Question: I'm making a wrapper for a forum API, one function returns this, which is meant to provide enough information for you to set a cookie to log the user in with:
'''
<?xml version="1.0" encoding="utf-8" ?>
<ApiResponse>
<ErrorCode>0</ErrorCode>
<ErrorDescription/>
<ResultData recordcount="1">
<Record>
<Username>Gullanian</Username>
<UserID>4</UserID>
<CookieName>WWF9sLID</CookieName>
<CookieKey>UID</CookieKey>
<CookieData>Gullanian-CD45-ZCB-D72Z-AAC6</CookieData>
<CookiePath>/scirranew/forum/</CookiePath>
<ForumPath>http://127.0.0.1/scirranew/Forum/</ForumPath>
</Record>
</ResultData>
</ApiResponse>
'''
I've got as far as this:
'''
public class WebWizCookie
{
public string Username { get; set; }
public int UserID { get; set; }
public string CookieName { get; set; }
public string CookieKey { get; set; }
public string CookieData { get; set; }
public string CookiePath { get; set; }
public string ForumPath { get; set; }
/// <summary>
/// Loads this cookie so user is logged in with this cookie data.
/// </summary>
public void LoadCookie(double MinutesExpiry)
{
HttpCookie Cookie = new HttpCookie(this.CookieName);
Cookie[this.CookieKey] = this.CookieData;
Cookie.Domain = this.CookiePath;
Cookie.Expires = DateTime.Now.AddMinutes(MinutesExpiry);
HttpContext.Current.Response.Cookies.Add(Cookie);
}
'''
It's returning all the values fine, but I'm not being logged into the site when I call this function. Does anyone know if I'm doing anything wrong here? Forgetting to set something, or setting it incorrectly?
## Edit, printing out values
After setting the cookie, if I print out the values:
'''
HttpContext.Current.Response.Write("Cookie[" + this.CookieKey + "] = " + this.CookieData + "<br />");
HttpContext.Current.Response.Write("Cookie.Domain = " + ConfigurationSettings.AppSettings["MasterDomainRoot"] + "<br />");
'''
I get:
'''
Cookie[UID] = Gullanian2-4B9B-9D5-27E2-A413
Cookie.Domain = http://localhost/ScirraNew
UID
'''
And in google chrome the developer tools says there is a cookie:

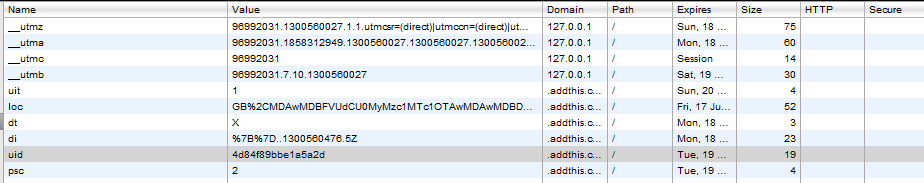
Answer: Your 'Cookie.Domain' is wrong. See <URL>.
By the way, you don't need to set the 'Domain' property - by default, cookies are shared by all pages that are in the same domain. You really only need to set it if you have to share cookies between different subdomains (e.g. www.mysite.com and secure.mysite.com, you'd need to set 'Domain' to "mysite.com")